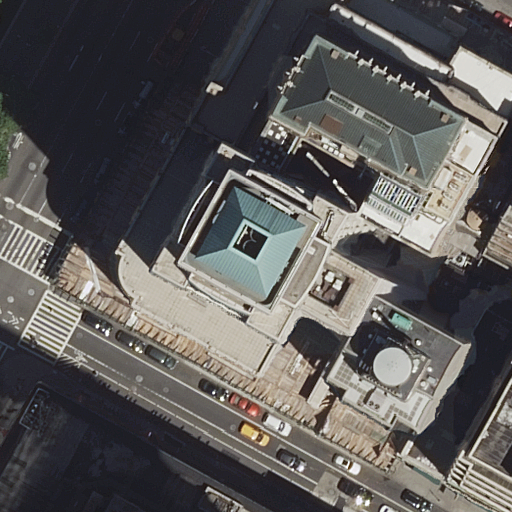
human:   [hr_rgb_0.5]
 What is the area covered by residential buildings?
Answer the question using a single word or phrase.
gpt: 5209m2

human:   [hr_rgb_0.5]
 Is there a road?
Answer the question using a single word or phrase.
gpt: yes

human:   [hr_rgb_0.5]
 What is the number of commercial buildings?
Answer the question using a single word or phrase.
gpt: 0

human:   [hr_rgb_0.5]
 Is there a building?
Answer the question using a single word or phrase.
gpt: yes

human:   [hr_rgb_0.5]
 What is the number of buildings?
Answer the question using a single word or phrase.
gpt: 8

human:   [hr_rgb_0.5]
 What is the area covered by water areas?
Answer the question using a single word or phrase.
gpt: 0m2

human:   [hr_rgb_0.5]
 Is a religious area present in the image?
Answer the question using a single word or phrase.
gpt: no

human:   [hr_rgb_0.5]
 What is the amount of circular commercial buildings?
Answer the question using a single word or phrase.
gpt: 0

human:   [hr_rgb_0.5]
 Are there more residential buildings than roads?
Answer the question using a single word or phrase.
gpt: yes

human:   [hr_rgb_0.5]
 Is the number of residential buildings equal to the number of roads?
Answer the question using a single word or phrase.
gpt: no

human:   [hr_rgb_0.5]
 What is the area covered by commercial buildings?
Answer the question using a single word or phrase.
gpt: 0m2

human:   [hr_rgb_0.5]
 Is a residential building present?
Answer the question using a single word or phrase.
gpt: yes

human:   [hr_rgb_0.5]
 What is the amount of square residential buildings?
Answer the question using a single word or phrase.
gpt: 0

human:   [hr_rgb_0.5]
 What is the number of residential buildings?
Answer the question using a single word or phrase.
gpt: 7

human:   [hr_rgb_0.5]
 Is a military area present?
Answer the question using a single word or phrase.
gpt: no

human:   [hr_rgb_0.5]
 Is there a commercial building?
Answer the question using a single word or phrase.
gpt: no

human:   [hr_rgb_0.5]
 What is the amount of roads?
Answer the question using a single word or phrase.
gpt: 6

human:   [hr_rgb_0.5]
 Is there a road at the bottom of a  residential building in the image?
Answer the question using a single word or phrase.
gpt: yes

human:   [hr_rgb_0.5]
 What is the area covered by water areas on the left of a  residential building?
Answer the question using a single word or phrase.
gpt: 0m2

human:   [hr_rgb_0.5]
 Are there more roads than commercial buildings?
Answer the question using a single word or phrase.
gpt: yes

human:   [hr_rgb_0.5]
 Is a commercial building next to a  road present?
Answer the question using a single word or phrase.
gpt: no

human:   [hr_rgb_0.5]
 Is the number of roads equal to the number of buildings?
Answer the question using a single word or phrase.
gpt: no

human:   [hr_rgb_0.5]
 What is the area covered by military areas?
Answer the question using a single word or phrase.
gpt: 0m2

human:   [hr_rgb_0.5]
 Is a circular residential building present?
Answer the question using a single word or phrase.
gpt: no

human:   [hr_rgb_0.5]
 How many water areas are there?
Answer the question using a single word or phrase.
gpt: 0

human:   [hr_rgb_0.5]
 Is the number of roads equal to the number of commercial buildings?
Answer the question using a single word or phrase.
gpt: no

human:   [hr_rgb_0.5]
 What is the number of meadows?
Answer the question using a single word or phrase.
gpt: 0

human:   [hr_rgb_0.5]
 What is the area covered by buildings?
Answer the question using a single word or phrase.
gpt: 5633m2

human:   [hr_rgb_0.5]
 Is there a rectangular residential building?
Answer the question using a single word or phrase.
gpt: yes

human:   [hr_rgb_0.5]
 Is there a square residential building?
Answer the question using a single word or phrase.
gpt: no

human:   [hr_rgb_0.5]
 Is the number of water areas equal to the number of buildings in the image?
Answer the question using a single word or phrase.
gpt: no

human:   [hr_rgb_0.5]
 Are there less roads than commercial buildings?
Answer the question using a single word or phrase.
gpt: no

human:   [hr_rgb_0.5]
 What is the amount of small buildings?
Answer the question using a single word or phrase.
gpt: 2

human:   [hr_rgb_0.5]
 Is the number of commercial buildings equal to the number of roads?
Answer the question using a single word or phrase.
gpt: no

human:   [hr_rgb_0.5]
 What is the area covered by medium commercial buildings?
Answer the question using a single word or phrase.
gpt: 0m2

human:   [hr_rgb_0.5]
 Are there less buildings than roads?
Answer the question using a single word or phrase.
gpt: no

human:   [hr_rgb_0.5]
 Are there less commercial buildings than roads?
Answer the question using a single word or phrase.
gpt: yes

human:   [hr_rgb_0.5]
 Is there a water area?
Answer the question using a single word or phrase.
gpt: no

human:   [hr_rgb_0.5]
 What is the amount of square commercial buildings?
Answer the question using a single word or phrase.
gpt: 0

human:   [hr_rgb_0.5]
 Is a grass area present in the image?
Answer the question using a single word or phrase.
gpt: no

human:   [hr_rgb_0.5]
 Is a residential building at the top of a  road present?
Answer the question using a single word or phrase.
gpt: yes

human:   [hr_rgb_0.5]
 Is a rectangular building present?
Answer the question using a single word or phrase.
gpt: yes

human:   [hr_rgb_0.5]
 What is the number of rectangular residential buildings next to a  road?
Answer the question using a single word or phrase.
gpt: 5

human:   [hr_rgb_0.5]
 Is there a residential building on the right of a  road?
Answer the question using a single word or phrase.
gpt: yes

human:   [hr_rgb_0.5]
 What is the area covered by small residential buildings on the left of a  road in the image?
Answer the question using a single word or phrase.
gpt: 0m2

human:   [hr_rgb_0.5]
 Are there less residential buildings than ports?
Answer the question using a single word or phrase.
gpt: no

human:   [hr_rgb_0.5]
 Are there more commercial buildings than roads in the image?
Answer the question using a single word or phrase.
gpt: no

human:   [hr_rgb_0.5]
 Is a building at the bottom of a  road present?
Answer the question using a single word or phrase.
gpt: yes

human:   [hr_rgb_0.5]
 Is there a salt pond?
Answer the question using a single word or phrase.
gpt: no

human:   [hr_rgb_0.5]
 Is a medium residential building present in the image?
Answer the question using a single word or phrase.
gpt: yes

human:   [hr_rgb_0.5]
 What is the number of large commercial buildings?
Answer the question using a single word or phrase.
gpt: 0

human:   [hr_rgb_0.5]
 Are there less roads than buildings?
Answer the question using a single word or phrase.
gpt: yes

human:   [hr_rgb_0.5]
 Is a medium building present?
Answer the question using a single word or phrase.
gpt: yes

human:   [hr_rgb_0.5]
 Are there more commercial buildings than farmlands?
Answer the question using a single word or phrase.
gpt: no

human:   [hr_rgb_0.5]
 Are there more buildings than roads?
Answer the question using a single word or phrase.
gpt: yes

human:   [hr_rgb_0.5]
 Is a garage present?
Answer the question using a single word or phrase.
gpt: no

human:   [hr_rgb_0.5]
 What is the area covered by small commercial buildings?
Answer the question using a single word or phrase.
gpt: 0m2

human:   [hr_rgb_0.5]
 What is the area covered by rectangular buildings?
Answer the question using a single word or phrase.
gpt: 1130m2

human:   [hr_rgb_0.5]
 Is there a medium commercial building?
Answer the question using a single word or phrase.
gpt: no

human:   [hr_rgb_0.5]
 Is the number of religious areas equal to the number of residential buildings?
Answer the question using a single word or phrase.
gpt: no

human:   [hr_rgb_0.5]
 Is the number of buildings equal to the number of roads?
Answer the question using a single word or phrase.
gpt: no

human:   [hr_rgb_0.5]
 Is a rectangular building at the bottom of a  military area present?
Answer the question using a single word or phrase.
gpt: no

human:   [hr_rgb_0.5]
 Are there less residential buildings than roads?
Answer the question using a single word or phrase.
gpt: no

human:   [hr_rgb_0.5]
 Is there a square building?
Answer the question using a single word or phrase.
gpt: no